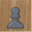
Piece: bP